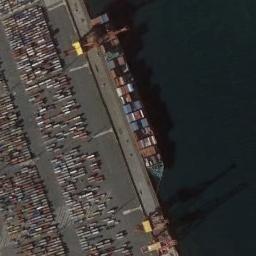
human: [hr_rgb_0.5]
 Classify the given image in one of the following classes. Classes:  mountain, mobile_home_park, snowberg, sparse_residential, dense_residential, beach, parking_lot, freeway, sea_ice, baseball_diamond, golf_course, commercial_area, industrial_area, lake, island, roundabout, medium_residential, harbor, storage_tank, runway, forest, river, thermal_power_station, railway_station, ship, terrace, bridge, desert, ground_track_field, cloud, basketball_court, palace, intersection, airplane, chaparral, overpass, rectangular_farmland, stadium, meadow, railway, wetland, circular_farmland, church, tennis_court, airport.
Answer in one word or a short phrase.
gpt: ship